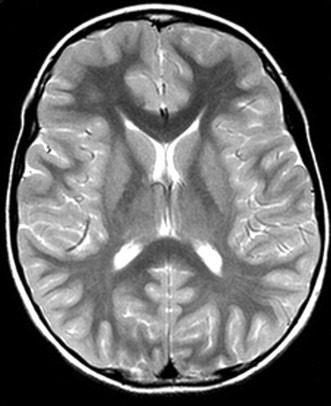
Label: notumor